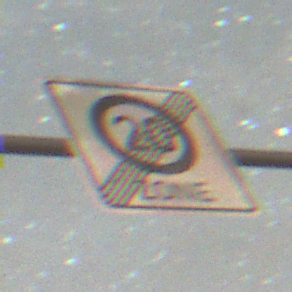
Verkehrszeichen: EndeZone20
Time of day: Night
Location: Outdoor (Nature)
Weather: Clear
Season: NotSpecified
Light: Natural